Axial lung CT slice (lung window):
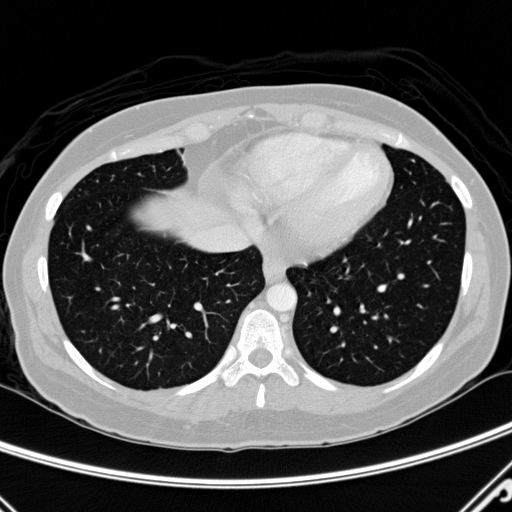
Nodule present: no